Question: First, sorry about my bad english.
I came across in a very strange bug, It happens only in Internet Explorer 9.
here is the code:
'''
<!DOCTYPE html PUBLIC "-//W3C//DTD XHTML 1.0 Transitional//EN" "http://www.w3.org/TR/xhtml1/DTD/xhtml1-transitional.dtd">
<html xmlns="http://www.w3.org/1999/xhtml">
<head>
<style type="text/css">
html {
direction: rtl;
}
ul li {
list-style-image: url(v.gif);
direction: rtl;
}
</style>
</head>
<body>
<ul>
<li>I</li>
<li>hate</li>
<li>IE 9</li>
</ul>
</body>
</html>
'''
Here is the result:

Look at the direction of the image with the V!
You can see the bug in my site: <URL>
BTW: It only happens with "direction: rtl".
Someone know this bug?
How can I fix it?
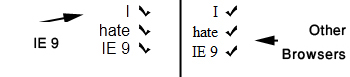
Answer: It is a strange phenomenon indeed, and it can be classified as a bug, since nothing in CSS specifications suggests such mirroring of images.
The phenomenon seems to occur only on IE 9 in "standards mode", not in "Quirks Mode" or previous IE versions.
The CSS 2.1 spec clause on 'direction' says: "This property specifies the base writing direction of blocks and the direction of embeddings and overrides (see 'unicode-bidi') for the Unicode bidirectional algorithm. In addition, it specifies such things as the direction of table column layout, the direction of horizontal overflow, the position of an incomplete last line in a block in case of 'text-align: justify'."
Although the formulation is somewhat loose, I don't think you can read mirroring into it. The expression "direction of embeddings" relates to bidi embedding (LTR text inside RTL text or vice versa), not embedded content like images.
<URL> does not seem to contain any references to this feature.
The feature is probably someone's idea of supporting RTL writing much the same way as some are mirrored. It's not a mad idea, but it's harmful, since it's not based on a specification and it deviates from browser practice.
I'm afraid this is a difficult bug to circumvent. Using browser sniffing and serving a mirrored image to IE 9 (so that when it mirrors it, you get the right image) sounds awful, and you would also need a way to distinguish "standards mode."